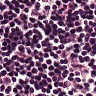
Metastatic tissue present: no